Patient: sex M, age 71
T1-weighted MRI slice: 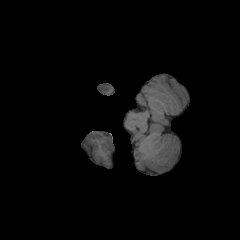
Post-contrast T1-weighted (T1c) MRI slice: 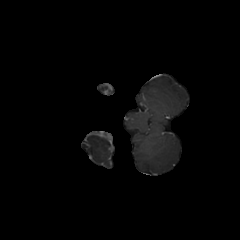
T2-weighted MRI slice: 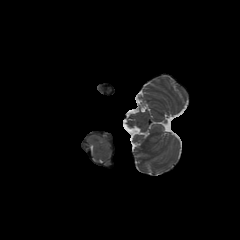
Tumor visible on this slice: no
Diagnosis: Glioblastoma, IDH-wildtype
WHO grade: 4